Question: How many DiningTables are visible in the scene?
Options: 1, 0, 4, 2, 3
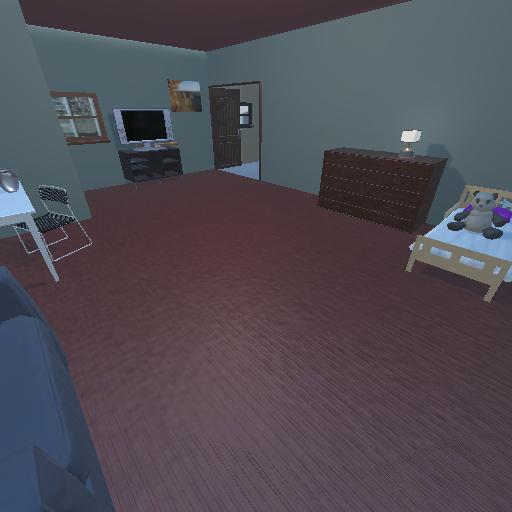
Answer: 1